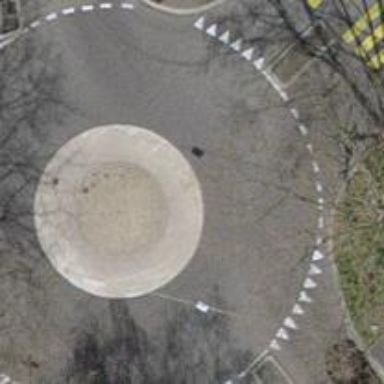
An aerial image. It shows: Mini roundabout on the road.